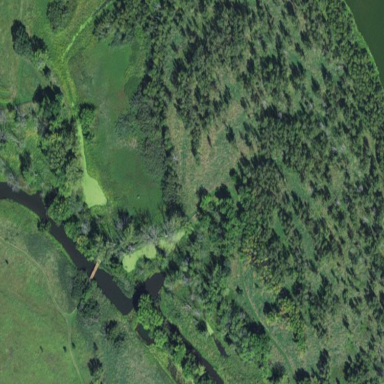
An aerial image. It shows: Oxbow water feature in natural setting.